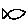
Label: fish